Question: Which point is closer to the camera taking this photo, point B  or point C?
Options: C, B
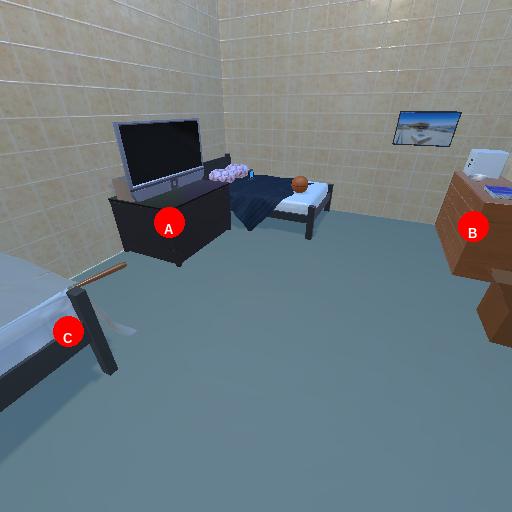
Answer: C